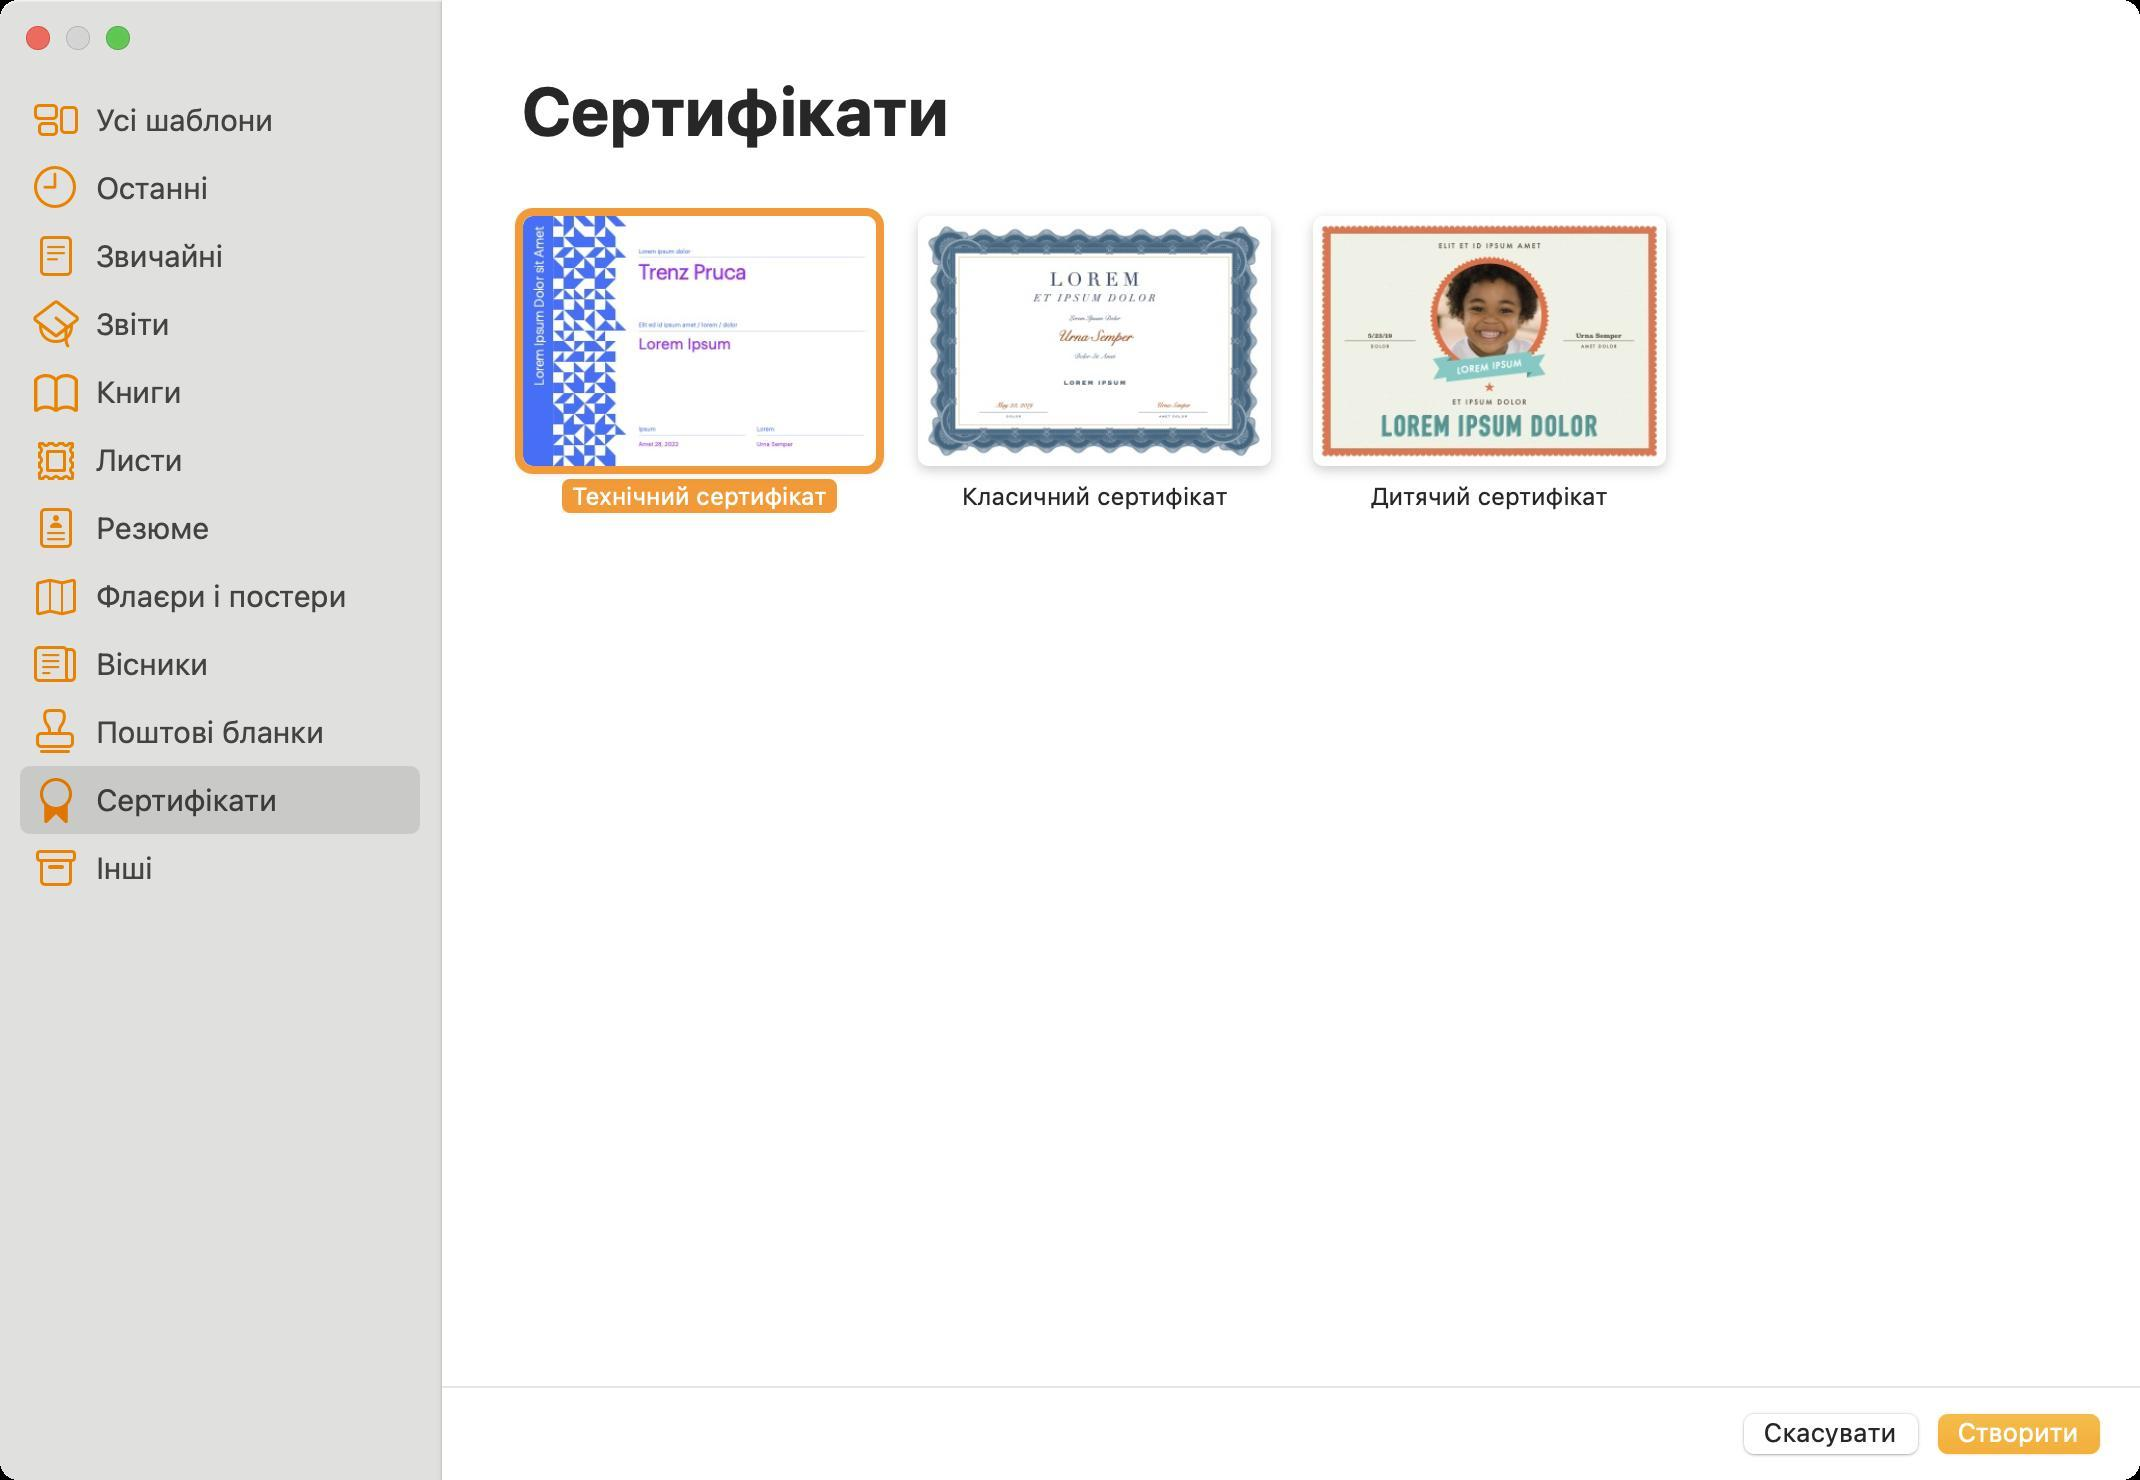
Accessibility tree:
{"name": "", "role": "AXWindow", "description": null, "role_description": "звичайне вікно", "value": null, "position": "325.00;168.00", "size": "1070;740", "children": [{"name": null, "role": "AXSplitGroup", "description": null, "role_description": "група розділених областей", "value": null, "position": "0.00;0.00", "size": "1070;740", "children": [{"name": null, "role": "AXScrollArea", "description": null, "role_description": "область прокручування", "value": null, "position": "0.00;43.00", "size": "220;668", "children": [{"name": null, "role": "AXTable", "description": null, "role_description": "таблиця", "value": null, "position": "0.00;43.00", "size": "220;668", "children": [{"name": null, "role": "AXRow", "description": null, "role_description": "рядок таблиці", "value": null, "position": "0.00;43.00", "size": "220;34", "children": [{"name": null, "role": "AXCell", "description": null, "role_description": "комірка", "value": null, "position": "16.00;43.00", "size": "188;34", "children": [{"name": null, "role": "AXStaticText", "description": null, "role_description": "текст", "value": "Усі шаблони", "position": "46.00;50.50", "size": "158;19", "children": []}]}]}, {"name": null, "role": "AXRow", "description": null, "role_description": "рядок таблиці", "value": null, "position": "0.00;77.00", "size": "220;34", "children": [{"name": null, "role": "AXCell", "description": null, "role_description": "комірка", "value": null, "position": "16.00;77.00", "size": "188;34", "children": [{"name": null, "role": "AXStaticText", "description": null, "role_description": "текст", "value": "Останні", "position": "46.00;84.50", "size": "158;19", "children": []}]}]}, {"name": null, "role": "AXRow", "description": null, "role_description": "рядок таблиці", "value": null, "position": "0.00;111.00", "size": "220;34", "children": [{"name": null, "role": "AXCell", "description": null, "role_description": "комірка", "value": null, "position": "16.00;111.00", "size": "188;34", "children": [{"name": null, "role": "AXStaticText", "description": null, "role_description": "текст", "value": "Звичайні", "position": "46.00;118.50", "size": "158;19", "children": []}]}]}, {"name": null, "role": "AXRow", "description": null, "role_description": "рядок таблиці", "value": null, "position": "0.00;145.00", "size": "220;34", "children": [{"name": null, "role": "AXCell", "description": null, "role_description": "комірка", "value": null, "position": "16.00;145.00", "size": "188;34", "children": [{"name": null, "role": "AXStaticText", "description": null, "role_description": "текст", "value": "Звіти", "position": "46.00;152.50", "size": "158;19", "children": []}]}]}, {"name": null, "role": "AXRow", "description": null, "role_description": "рядок таблиці", "value": null, "position": "0.00;179.00", "size": "220;34", "children": [{"name": null, "role": "AXCell", "description": null, "role_description": "комірка", "value": null, "position": "16.00;179.00", "size": "188;34", "children": [{"name": null, "role": "AXStaticText", "description": null, "role_description": "текст", "value": "Книги", "position": "46.00;186.50", "size": "158;19", "children": []}]}]}, {"name": null, "role": "AXRow", "description": null, "role_description": "рядок таблиці", "value": null, "position": "0.00;213.00", "size": "220;34", "children": [{"name": null, "role": "AXCell", "description": null, "role_description": "комірка", "value": null, "position": "16.00;213.00", "size": "188;34", "children": [{"name": null, "role": "AXStaticText", "description": null, "role_description": "текст", "value": "Листи", "position": "46.00;220.50", "size": "158;19", "children": []}]}]}, {"name": null, "role": "AXRow", "description": null, "role_description": "рядок таблиці", "value": null, "position": "0.00;247.00", "size": "220;34", "children": [{"name": null, "role": "AXCell", "description": null, "role_description": "комірка", "value": null, "position": "16.00;247.00", "size": "188;34", "children": [{"name": null, "role": "AXStaticText", "description": null, "role_description": "текст", "value": "Резюме", "position": "46.00;254.50", "size": "158;19", "children": []}]}]}, {"name": null, "role": "AXRow", "description": null, "role_description": "рядок таблиці", "value": null, "position": "0.00;281.00", "size": "220;34", "children": [{"name": null, "role": "AXCell", "description": null, "role_description": "комірка", "value": null, "position": "16.00;281.00", "size": "188;34", "children": [{"name": null, "role": "AXStaticText", "description": null, "role_description": "текст", "value": "Флаєри і постери", "position": "46.00;288.50", "size": "158;19", "children": []}]}]}, {"name": null, "role": "AXRow", "description": null, "role_description": "рядок таблиці", "value": null, "position": "0.00;315.00", "size": "220;34", "children": [{"name": null, "role": "AXCell", "description": null, "role_description": "комірка", "value": null, "position": "16.00;315.00", "size": "188;34", "children": [{"name": null, "role": "AXStaticText", "description": null, "role_description": "текст", "value": "Вісники", "position": "46.00;322.50", "size": "158;19", "children": []}]}]}, {"name": null, "role": "AXRow", "description": null, "role_description": "рядок таблиці", "value": null, "position": "0.00;349.00", "size": "220;34", "children": [{"name": null, "role": "AXCell", "description": null, "role_description": "комірка", "value": null, "position": "16.00;349.00", "size": "188;34", "children": [{"name": null, "role": "AXStaticText", "description": null, "role_description": "текст", "value": "Поштові бланки", "position": "46.00;356.50", "size": "158;19", "children": []}]}]}, {"name": null, "role": "AXRow", "description": null, "role_description": "рядок таблиці", "value": null, "position": "0.00;383.00", "size": "220;34", "children": [{"name": null, "role": "AXCell", "description": null, "role_description": "комірка", "value": null, "position": "16.00;383.00", "size": "188;34", "children": [{"name": null, "role": "AXStaticText", "description": null, "role_description": "текст", "value": "Сертифікати", "position": "46.00;390.50", "size": "158;19", "children": []}]}]}, {"name": null, "role": "AXRow", "description": null, "role_description": "рядок таблиці", "value": null, "position": "0.00;417.00", "size": "220;34", "children": [{"name": null, "role": "AXCell", "description": null, "role_description": "комірка", "value": null, "position": "16.00;417.00", "size": "188;34", "children": [{"name": null, "role": "AXStaticText", "description": null, "role_description": "текст", "value": "Інші", "position": "46.00;424.50", "size": "158;19", "children": []}]}]}, {"name": null, "role": "AXColumn", "description": null, "role_description": "стовпчик", "value": null, "position": "10.00;43.00", "size": "200;668", "children": []}]}]}, {"name": null, "role": "AXSplitter", "description": null, "role_description": "роздільник", "value": 220.0, "position": "220.00;38.00", "size": "1;702", "children": []}, {"name": null, "role": "AXScrollArea", "description": null, "role_description": "область прокручування", "value": null, "position": "221.00;0.00", "size": "849;694", "children": [{"name": null, "role": "AXList", "description": null, "role_description": "колекція", "value": null, "position": "221.00;88.00", "size": "849;186", "children": [{"name": null, "role": "AXList", "description": null, "role_description": "розділ", "value": null, "position": "255.00;98.00", "size": "584;168", "children": [{"name": null, "role": "AXGroup", "description": null, "role_description": "група", "value": null, "position": "255.00;98.00", "size": "584;168", "children": []}, {"name": null, "role": "AXButton", "description": "Технічний сертифікат, Документ у горизонтальній орієнтації з синіми геометричними фігурами та текстом синього й бузкового кольору", "role_description": "кнопка", "value": null, "position": "255.00;98.00", "size": "190;168", "children": [{"name": null, "role": "AXStaticText", "description": null, "role_description": "текст", "value": "‎⁨Технічний сертифікат⁩", "position": "282.00;240.50", "size": "136;15", "children": []}, {"name": null, "role": "AXImage", "description": "", "role_description": "зображення", "value": null, "position": "261.50;108.00", "size": "176;125", "children": []}]}, {"name": null, "role": "AXButton", "description": "Класичний сертифікат, Документ у горизонтальній орієнтації p рамкою та текстом синього й оранжевого кольору", "role_description": "кнопка", "value": null, "position": "452.50;98.00", "size": "190;168", "children": [{"name": null, "role": "AXStaticText", "description": null, "role_description": "текст", "value": "‎⁨Класичний сертифікат⁩", "position": "477.00;240.50", "size": "141;15", "children": []}, {"name": null, "role": "AXImage", "description": "", "role_description": "зображення", "value": null, "position": "459.00;108.00", "size": "176;125", "children": []}]}, {"name": null, "role": "AXButton", "description": "Дитячий сертифікат, Документ у горизонтальній орієнтації з бірюзовими й оранжевими графічними елементами, зразком зображення та текстовими полями", "role_description": "кнопка", "value": null, "position": "650.00;98.00", "size": "190;168", "children": [{"name": null, "role": "AXStaticText", "description": null, "role_description": "текст", "value": "‎⁨Дитячий сертифікат⁩", "position": "681.50;240.50", "size": "126;15", "children": []}, {"name": null, "role": "AXImage", "description": "", "role_description": "зображення", "value": null, "position": "656.50;108.00", "size": "176;125", "children": []}]}]}]}, {"name": null, "role": "AXStaticText", "description": null, "role_description": "текст", "value": "Сертифікати", "position": "259.00;35.00", "size": "218;40", "children": []}, {"name": null, "role": "AXScrollBar", "description": null, "role_description": "смуга прокручування", "value": 0.0, "position": "1054.00;0.00", "size": "16;694", "children": []}]}, {"name": "Скасувати", "role": "AXButton", "description": null, "role_description": "кнопка", "value": null, "position": "865.00;702.00", "size": "101;32", "children": []}, {"name": "Створити", "role": "AXButton", "description": null, "role_description": "кнопка", "value": null, "position": "962.00;702.00", "size": "95;32", "children": []}]}, {"name": null, "role": "AXToolbar", "description": null, "role_description": "панель інструментів", "value": null, "position": "0.00;0.00", "size": "1070;38", "children": []}, {"name": null, "role": "AXButton", "description": null, "role_description": "кнопка закривання", "value": null, "position": "12.00;11.00", "size": "14;16", "children": []}, {"name": null, "role": "AXButton", "description": null, "role_description": "кнопка оптимізації", "value": null, "position": "52.00;11.00", "size": "14;16", "children": [{"name": null, "role": "AXGroup", "description": null, "role_description": "група", "value": null, "position": "52.00;11.00", "size": "14;16", "children": [{"name": null, "role": "AXGroup", "description": null, "role_description": "група", "value": null, "position": "52.00;11.00", "size": "14;16", "children": []}]}]}, {"name": null, "role": "AXButton", "description": null, "role_description": "кнопка згортання", "value": null, "position": "32.00;11.00", "size": "14;16", "children": []}]}